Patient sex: F
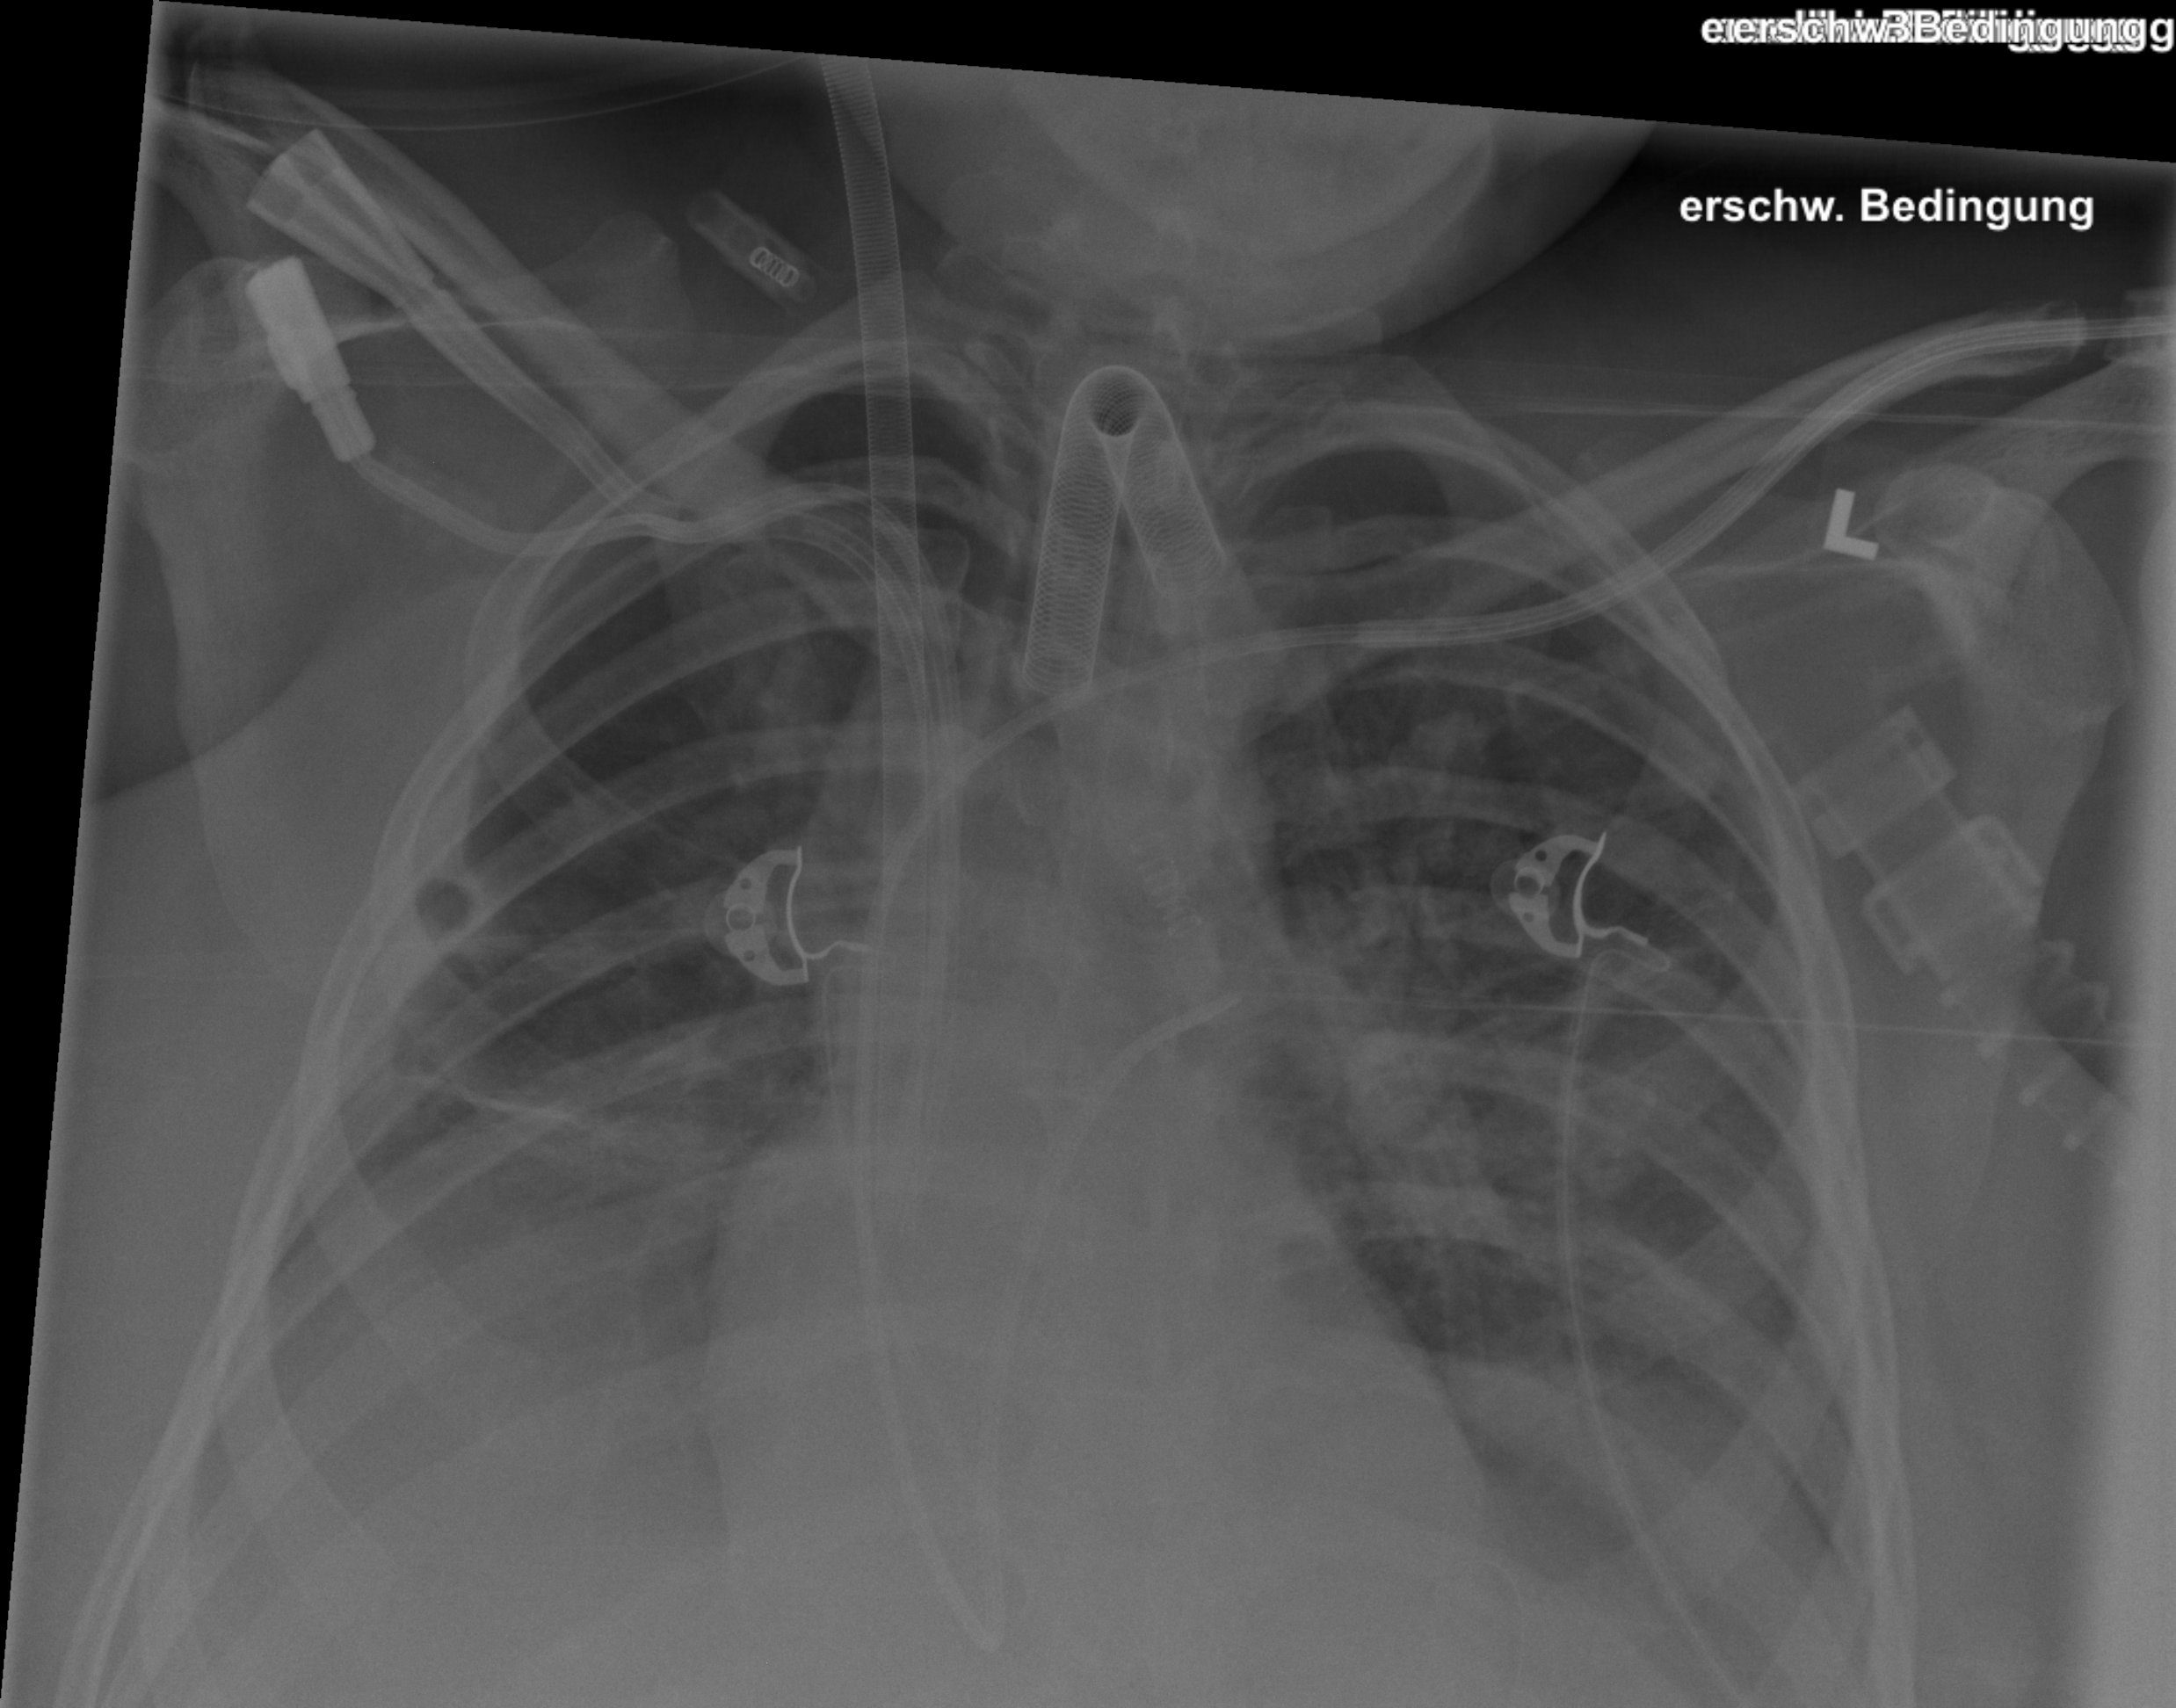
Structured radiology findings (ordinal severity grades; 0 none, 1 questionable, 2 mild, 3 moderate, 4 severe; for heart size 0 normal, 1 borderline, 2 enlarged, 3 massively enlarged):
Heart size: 0
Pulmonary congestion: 2
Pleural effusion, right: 2
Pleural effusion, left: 1
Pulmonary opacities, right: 2
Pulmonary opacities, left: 2
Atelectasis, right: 3
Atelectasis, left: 2